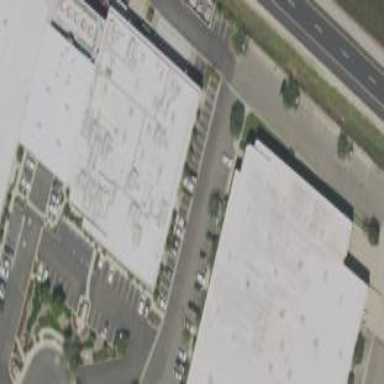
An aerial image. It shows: Commercial building.